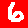
Digit: 6